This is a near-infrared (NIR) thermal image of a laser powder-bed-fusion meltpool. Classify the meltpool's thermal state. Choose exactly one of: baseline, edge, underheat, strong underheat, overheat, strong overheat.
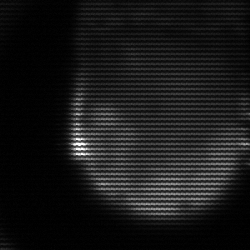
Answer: edge